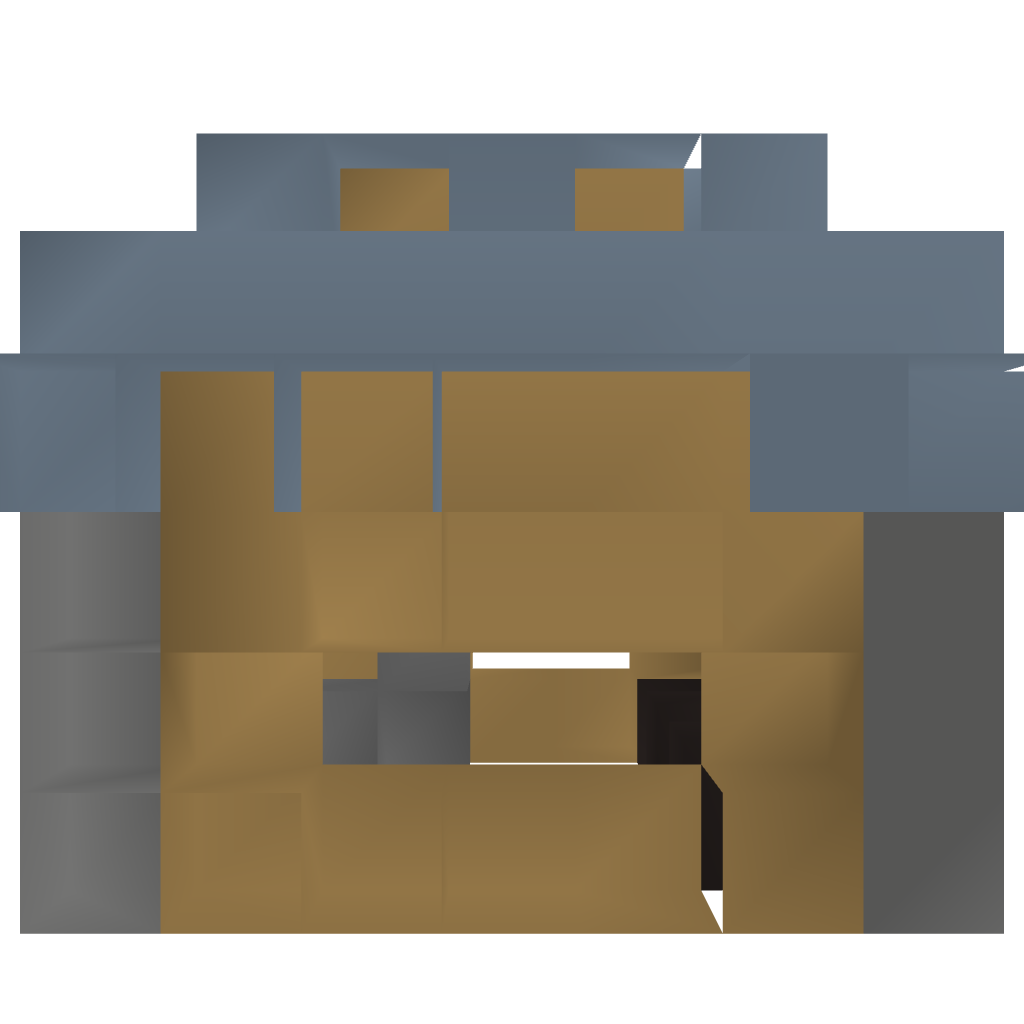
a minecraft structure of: Simple small house